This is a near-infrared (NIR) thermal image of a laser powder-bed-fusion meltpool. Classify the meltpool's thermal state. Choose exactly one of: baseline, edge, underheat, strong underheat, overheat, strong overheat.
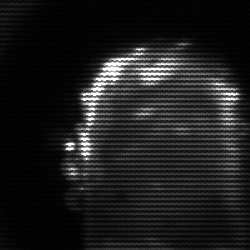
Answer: baseline